Question: I created a OData ADO.NET Framework web api which I am testing in localhost and am getting the error
'''
Line 19: if (!EventLog.SourceExists("MyService"))
'''
The StackTrace is:
'''
[SecurityException: The source was not found, but some or all event logs could not be searched. Inaccessible logs: Security.]
System.Diagnostics.EventLog.FindSourceRegistration(String source, String machineName, Boolean readOnly, Boolean wantToCreate) +657
System.Diagnostics.EventLog.SourceExists(String source, String machineName, Boolean wantToCreate) +104
System.Diagnostics.EventLog.SourceExists(String source) +14
'''
How should I remove this error ? Thanks a lot.
My web.config has:
'''
<system.web>
<authentication mode="Windows">
<forms requireSSL="true" />
</authentication>
<authorization>
<allow roles="MyService" />
<deny users="*" />
</authorization>
<httpCookies requireSSL="true" httpOnlyCookies="true" />
<compilation debug="true" targetFramework="4.5" />
<httpRuntime targetFramework="4.5" enableVersionHeader="false"/>
</system.web>
'''
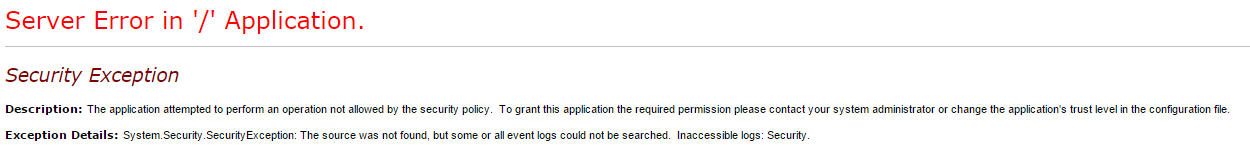
Answer: The process for removing bindings(Team Foundation Service - tfs) is simple:
Ensure you don't have the solution/projects open in Visual Studio
Copy your solution to a new directory (because the tool does modify files)
Run the utility from the command line: 'VSUnbindSourceControl.exe d:\mysolution folder'
Once the tool is finished, all the source control bindings have been removed from any solution and project files.
Also have a look at <URL>